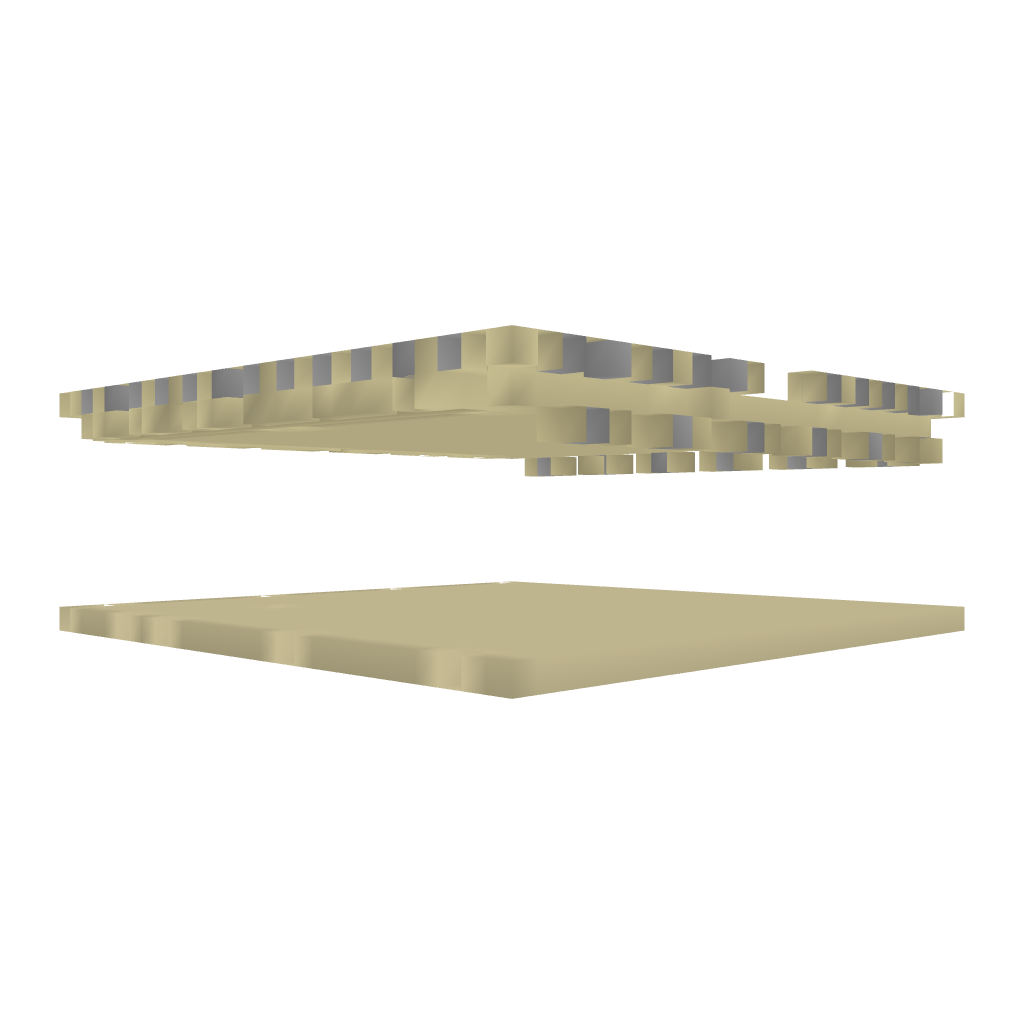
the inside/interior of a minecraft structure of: Desert city canton